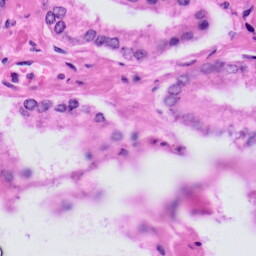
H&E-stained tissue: Prostate